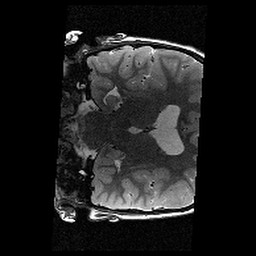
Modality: T2w
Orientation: coronal
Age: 9
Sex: male
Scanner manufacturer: siemens
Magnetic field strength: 3 T
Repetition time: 9.23 s
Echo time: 0.067 s